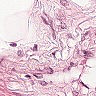
Metastatic tissue present: no